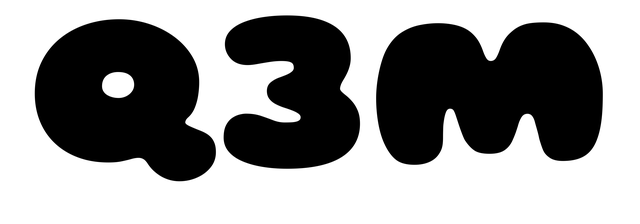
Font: Gluten_Black